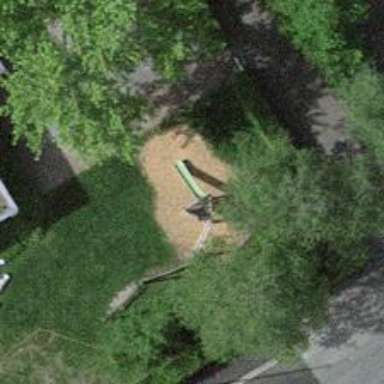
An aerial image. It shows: Playground area for leisure land.